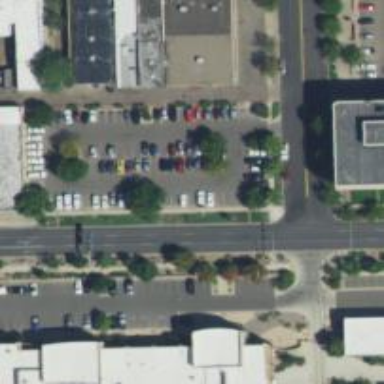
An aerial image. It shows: Parking space.